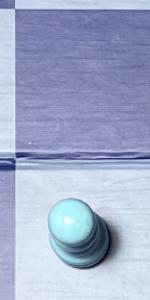
Label: Pawn_White